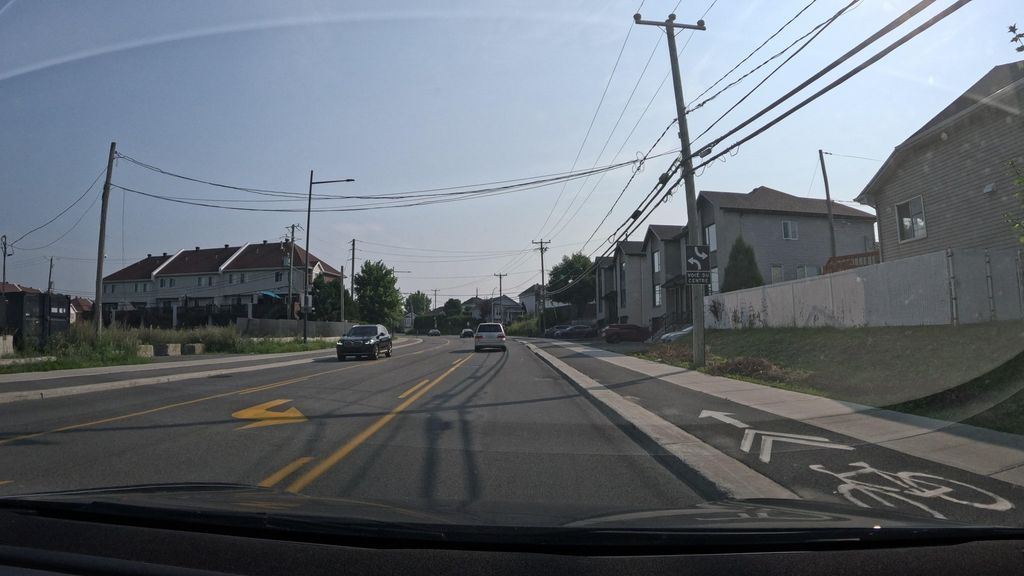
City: montreal